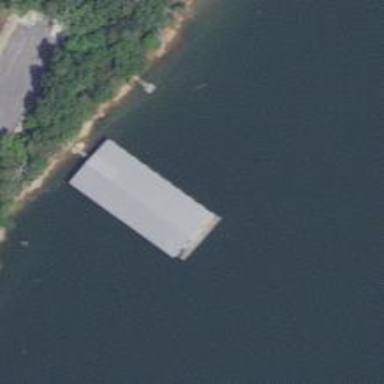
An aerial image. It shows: Building used for boat storage.